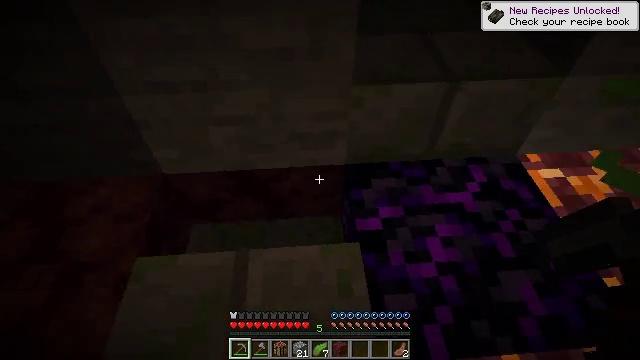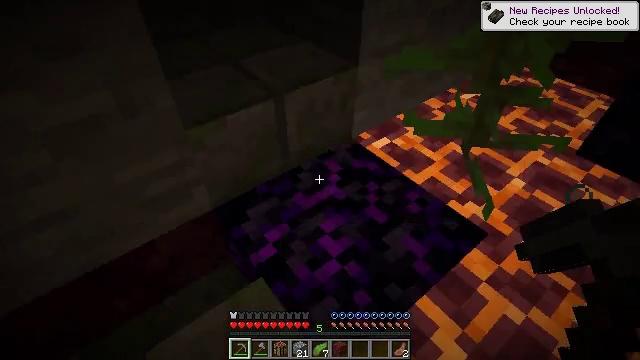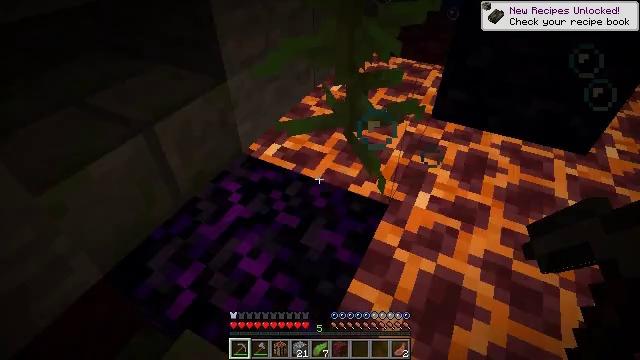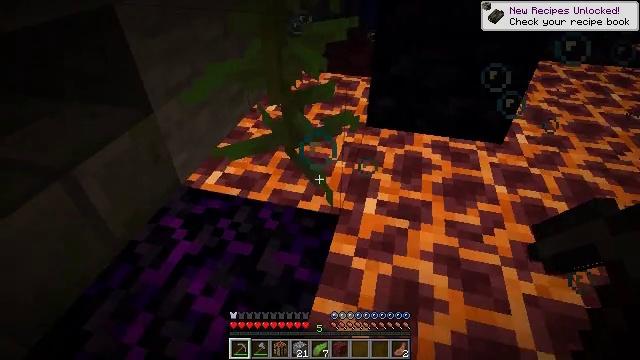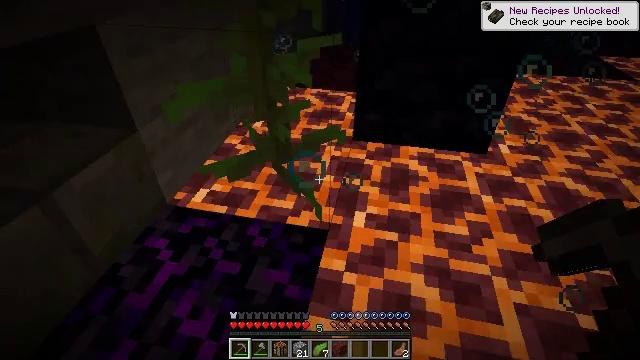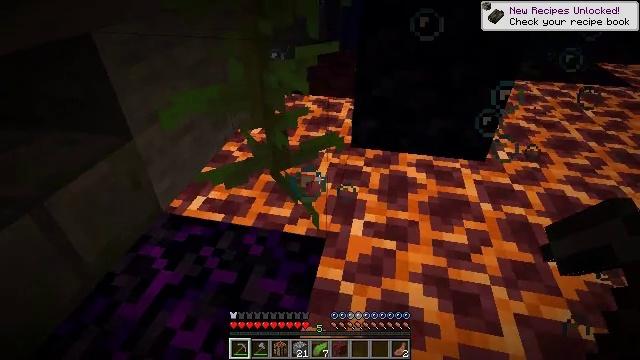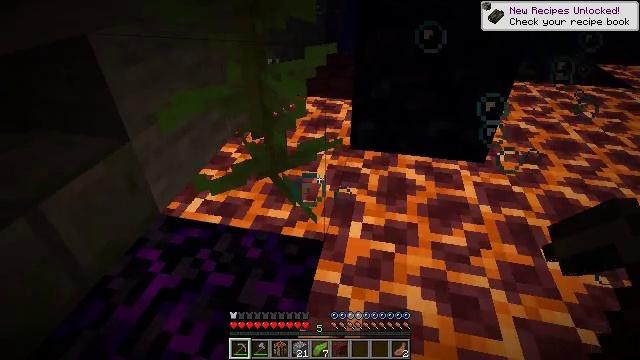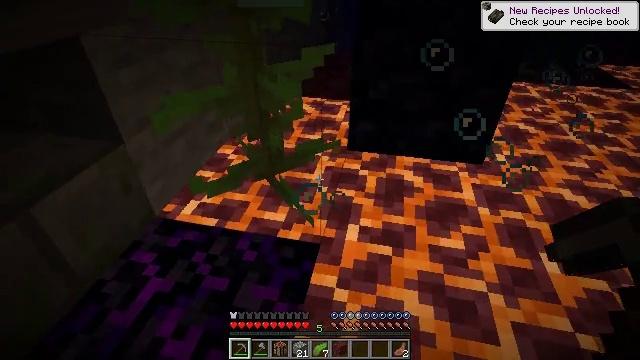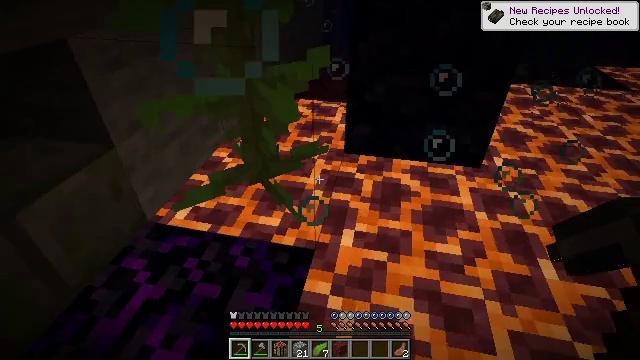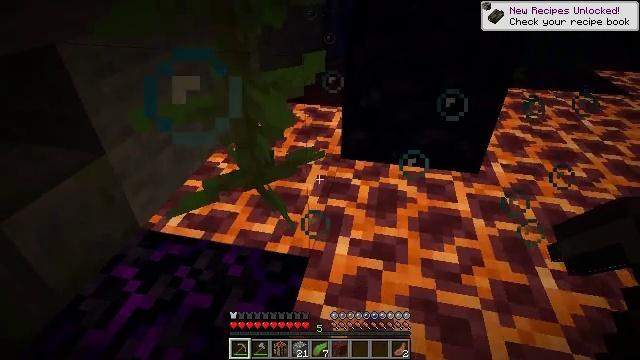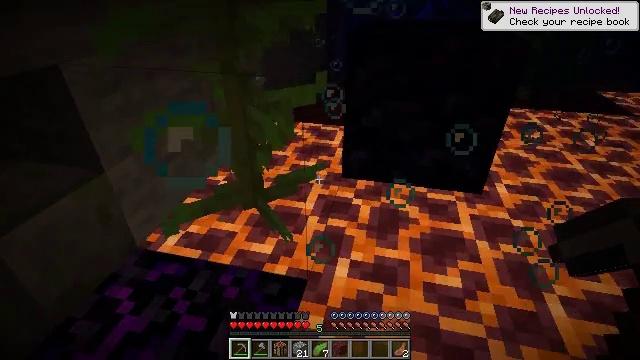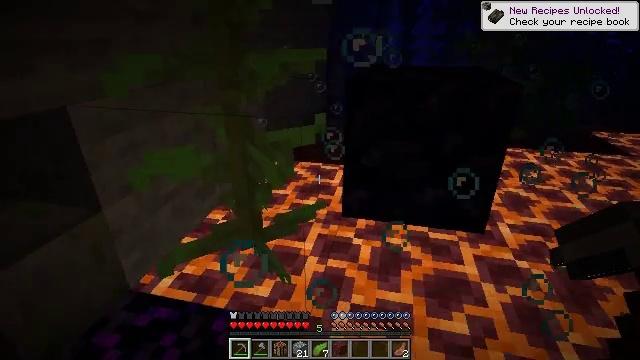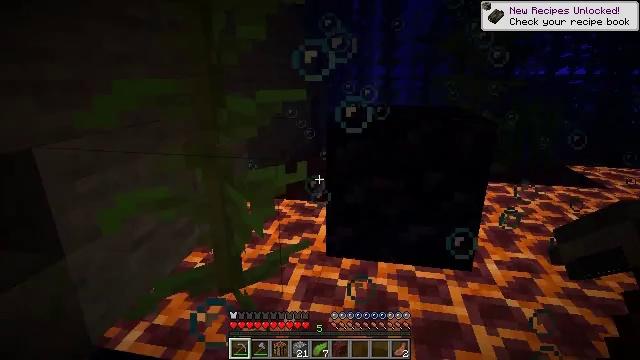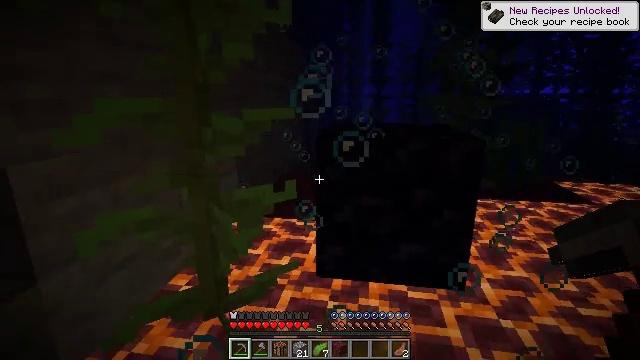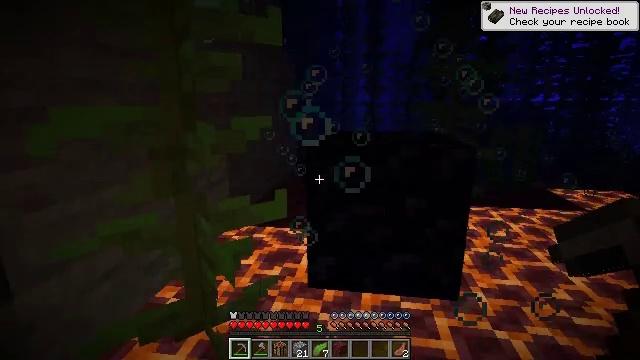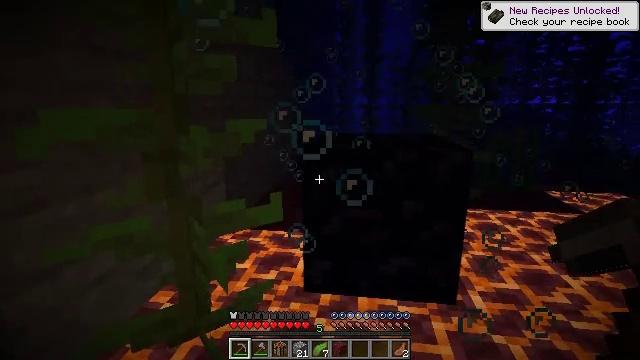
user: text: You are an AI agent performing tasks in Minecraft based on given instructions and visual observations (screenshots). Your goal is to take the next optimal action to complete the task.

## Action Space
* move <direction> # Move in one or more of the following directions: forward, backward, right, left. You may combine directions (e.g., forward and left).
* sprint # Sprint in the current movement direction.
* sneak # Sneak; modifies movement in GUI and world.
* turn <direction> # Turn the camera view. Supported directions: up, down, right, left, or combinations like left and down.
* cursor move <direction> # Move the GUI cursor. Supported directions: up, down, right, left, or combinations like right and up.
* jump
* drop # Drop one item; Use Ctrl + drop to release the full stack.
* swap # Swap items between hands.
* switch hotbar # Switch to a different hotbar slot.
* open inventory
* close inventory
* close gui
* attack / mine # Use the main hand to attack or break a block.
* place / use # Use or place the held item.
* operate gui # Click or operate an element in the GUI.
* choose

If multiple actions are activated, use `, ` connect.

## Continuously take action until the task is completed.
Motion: motion action
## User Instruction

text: Harvest kelp plant in the water.
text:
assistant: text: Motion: move right, sneak, turn right and up
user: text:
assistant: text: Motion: move right, sneak, turn right and up
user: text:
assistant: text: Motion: move right, sneak, turn right and up
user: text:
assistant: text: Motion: move forward and move right, sneak, turn right and up
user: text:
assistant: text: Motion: move forward and move right, sneak, turn up
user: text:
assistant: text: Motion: move forward and move right, sneak
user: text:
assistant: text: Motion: move forward and move right, sneak
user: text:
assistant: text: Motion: move forward and move right, sneak
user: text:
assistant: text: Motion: move forward and move right, sneak
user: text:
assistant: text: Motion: move forward and move right, sneak, turn up
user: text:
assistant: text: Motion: move forward and move right, sneak, turn up
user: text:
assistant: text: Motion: move forward and move right, sneak, turn right and up
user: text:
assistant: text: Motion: move forward and move right, sneak, turn right and up
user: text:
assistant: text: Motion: move forward and move right, sneak, turn up
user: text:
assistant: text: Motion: move forward and move right, sneak
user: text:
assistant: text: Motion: move forward and move right, sneak
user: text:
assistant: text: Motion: move forward and move right, sneak
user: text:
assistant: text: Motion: move forward and move right, sneak
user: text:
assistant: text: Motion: move forward and move right, sneak
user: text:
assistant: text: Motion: move forward and move right, sneak
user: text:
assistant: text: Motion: move forward and move right, sneak
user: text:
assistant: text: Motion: move forward and move right, sneak
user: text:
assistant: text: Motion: move forward and move right, sneak
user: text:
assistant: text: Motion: move forward and move right, sneak, turn right
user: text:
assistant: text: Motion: move forward and move right, sneak, turn right and up
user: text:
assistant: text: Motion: move forward and move right, sneak, turn right
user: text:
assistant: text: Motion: move forward and move right, sneak, turn right
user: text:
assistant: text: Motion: move forward and move right, sneak
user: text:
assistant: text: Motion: move forward and move right, sneak
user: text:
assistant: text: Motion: move forward and move right, sneak